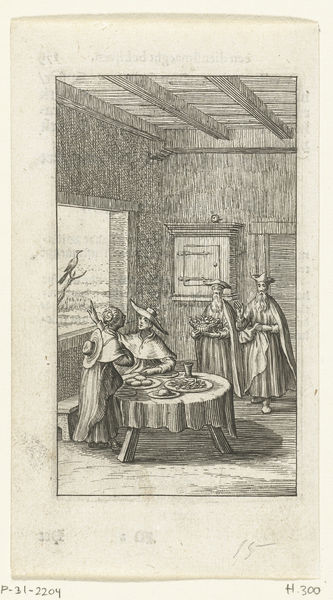
Titel: Willemynken negeert twee geestelijken met het heilige sacrament
Künstler: Boëtius Adamsz. Bolswert
Standort: Amsterdam
Institution: Rijksmuseum
Schlagwörter: mann, vogel, fenster, frau, holz, hut, männer, raum, tisch, zimmer, bart, teller, schrank, bank, essen, balken, becher, radierung, geschenke